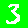
Digit: 3